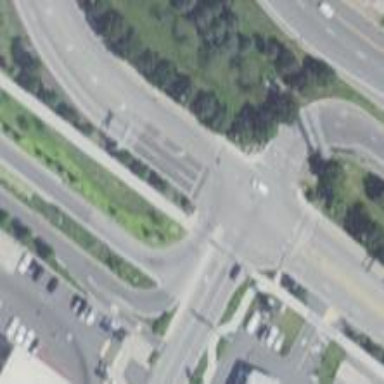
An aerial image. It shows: Marked crossing on footway.